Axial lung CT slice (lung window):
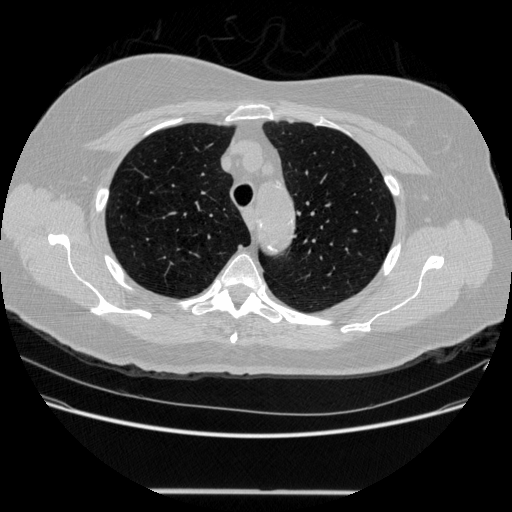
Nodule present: no